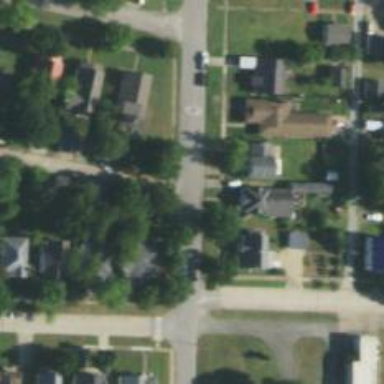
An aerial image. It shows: Alleyway designated as service road.